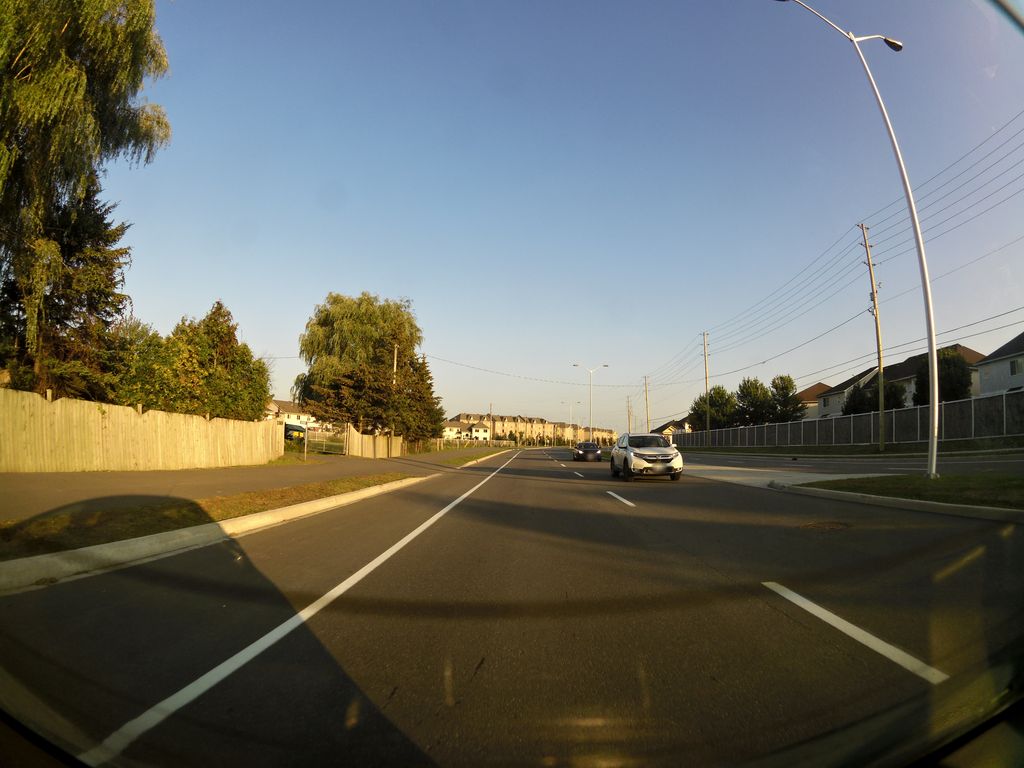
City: ottawa-gatineau